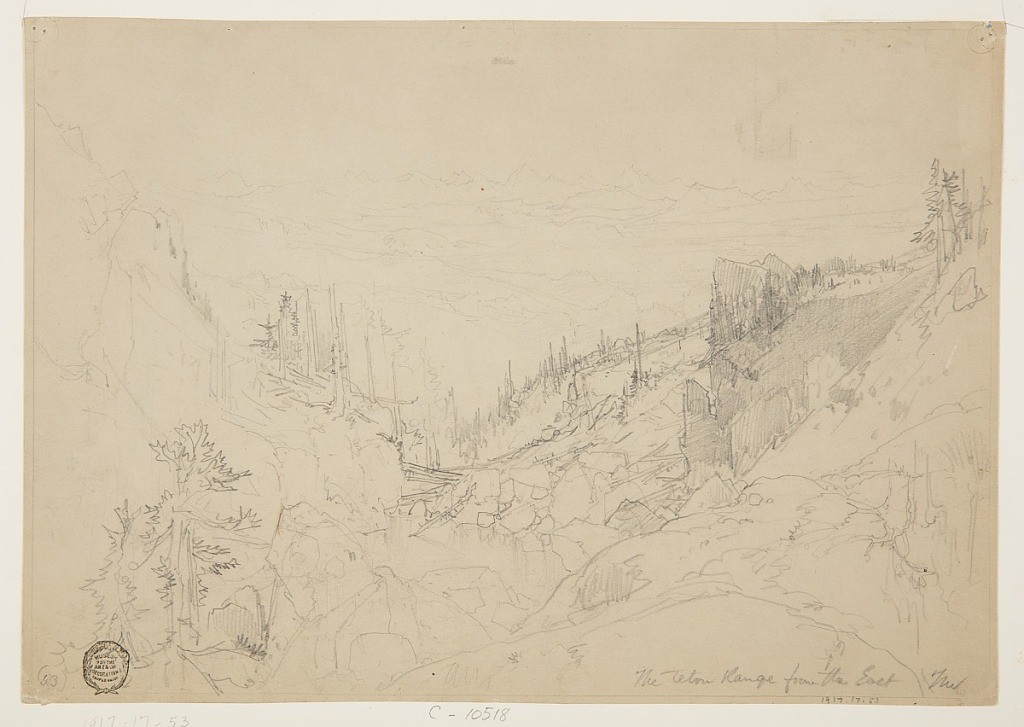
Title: The Teton Range from the East
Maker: Thomas Moran, American, b. Britain, 1837–1926
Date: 1892
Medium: Graphite on gray-brown paper
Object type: Drawing
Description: Recto: horizontal view of the distant ranges, across mountainous country, with a valley containing rocks and barren pine land in the foreground.
Verso: View of the less distant main range, across a valley.